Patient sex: F
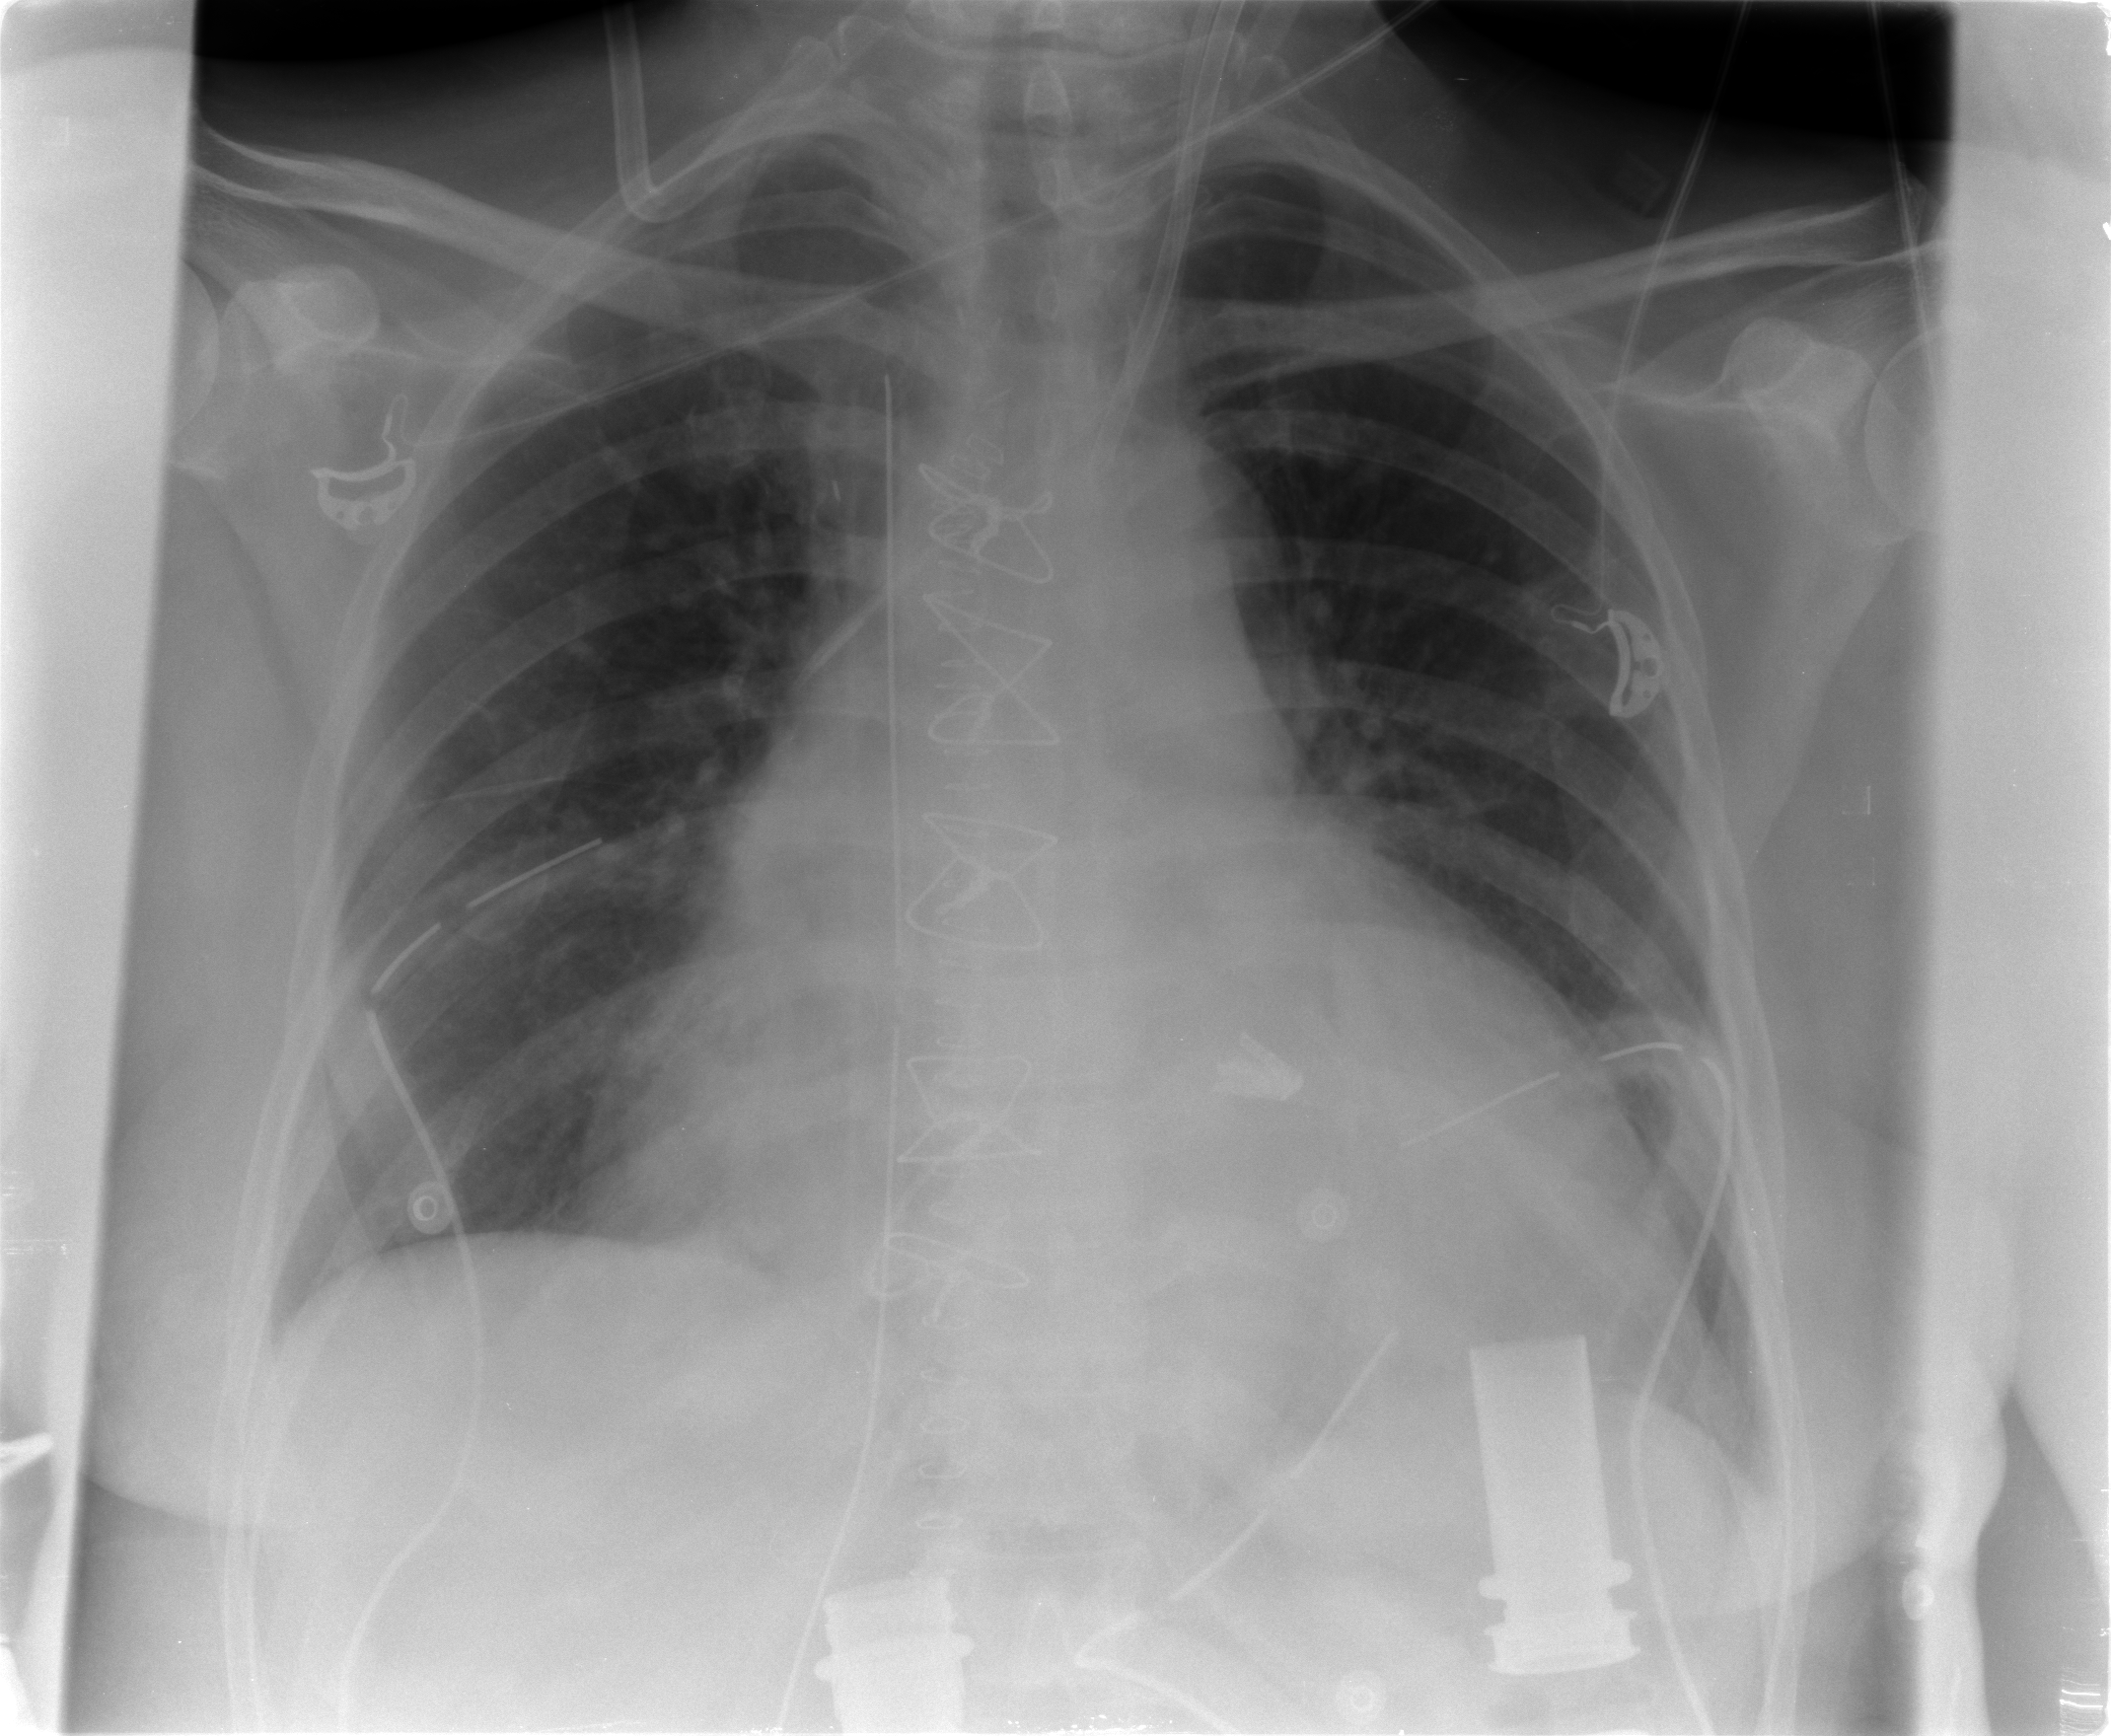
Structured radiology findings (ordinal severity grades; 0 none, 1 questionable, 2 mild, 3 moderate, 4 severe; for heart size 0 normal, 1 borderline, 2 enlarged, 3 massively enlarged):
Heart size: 2
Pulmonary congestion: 0
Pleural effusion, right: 0
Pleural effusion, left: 0
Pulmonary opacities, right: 0
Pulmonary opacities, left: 0
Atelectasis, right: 2
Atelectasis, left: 0